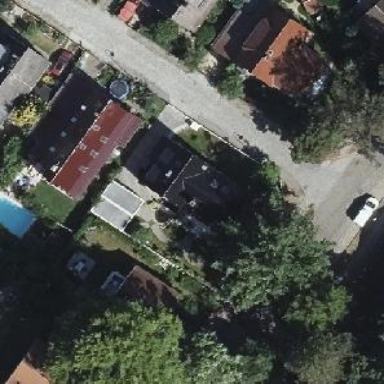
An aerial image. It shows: Detached building.